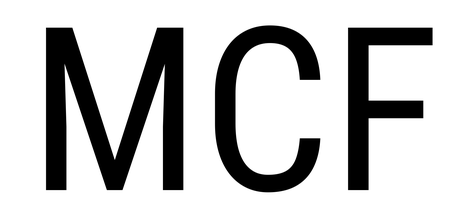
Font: Roboto_Condensed_Regular